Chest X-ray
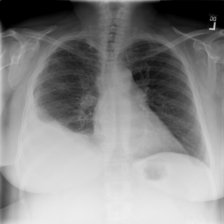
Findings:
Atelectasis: positive
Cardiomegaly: negative
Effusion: positive
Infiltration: negative
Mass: negative
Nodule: negative
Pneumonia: negative
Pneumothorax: negative
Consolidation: negative
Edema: negative
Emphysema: negative
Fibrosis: negative
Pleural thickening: negative
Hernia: negative